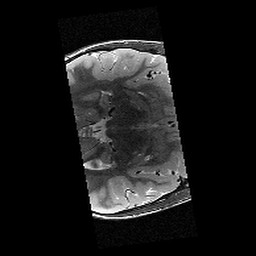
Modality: T2w
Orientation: axial
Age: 10
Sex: male
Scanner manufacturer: siemens
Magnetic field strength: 3 T
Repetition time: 9.23 s
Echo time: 0.067 s